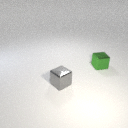
small gray metal cube to the left of small green metal cube